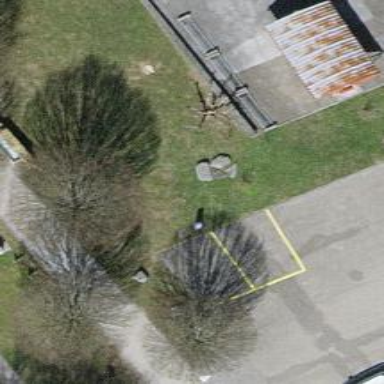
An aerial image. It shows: Charging station.